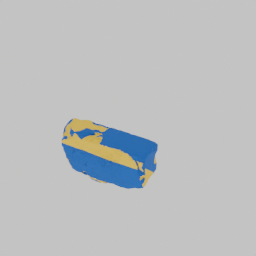
Label: architecture